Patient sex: M
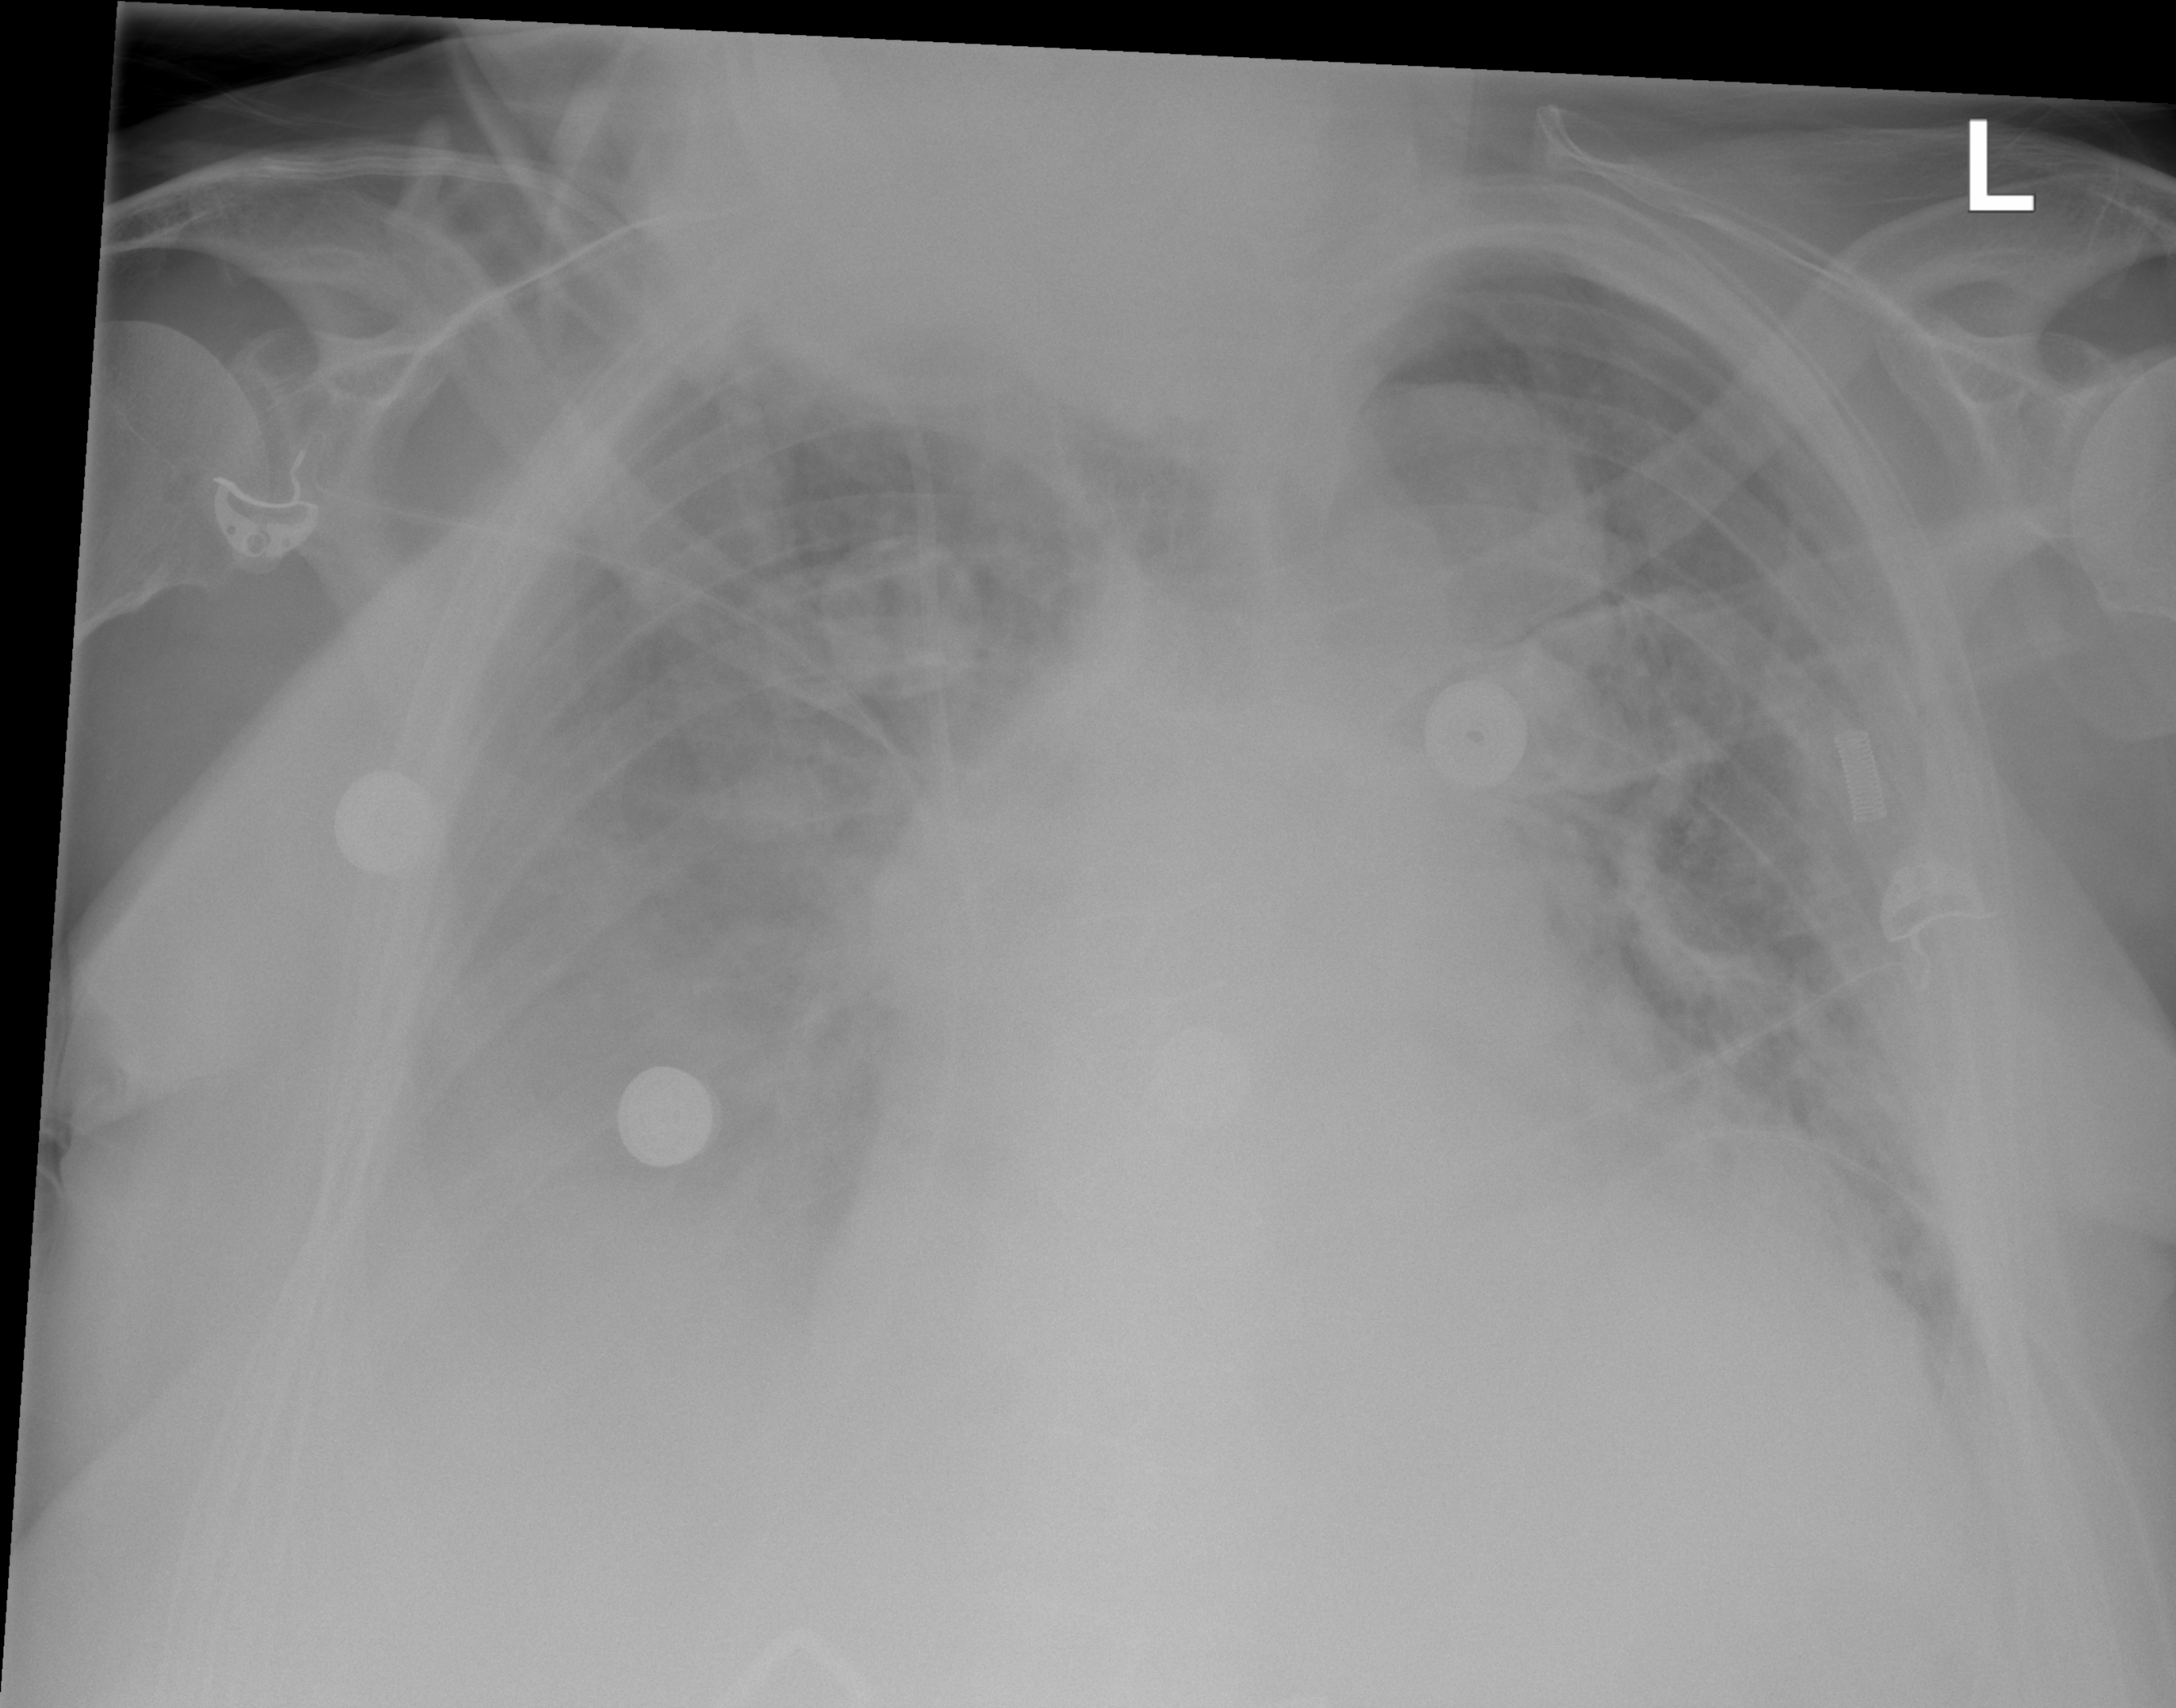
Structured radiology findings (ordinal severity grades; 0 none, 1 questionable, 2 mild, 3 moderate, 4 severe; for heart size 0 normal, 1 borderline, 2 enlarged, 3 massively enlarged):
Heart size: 2
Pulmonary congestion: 3
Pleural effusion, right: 3
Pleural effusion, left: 2
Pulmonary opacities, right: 2
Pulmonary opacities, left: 3
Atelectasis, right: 2
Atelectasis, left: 2